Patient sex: F
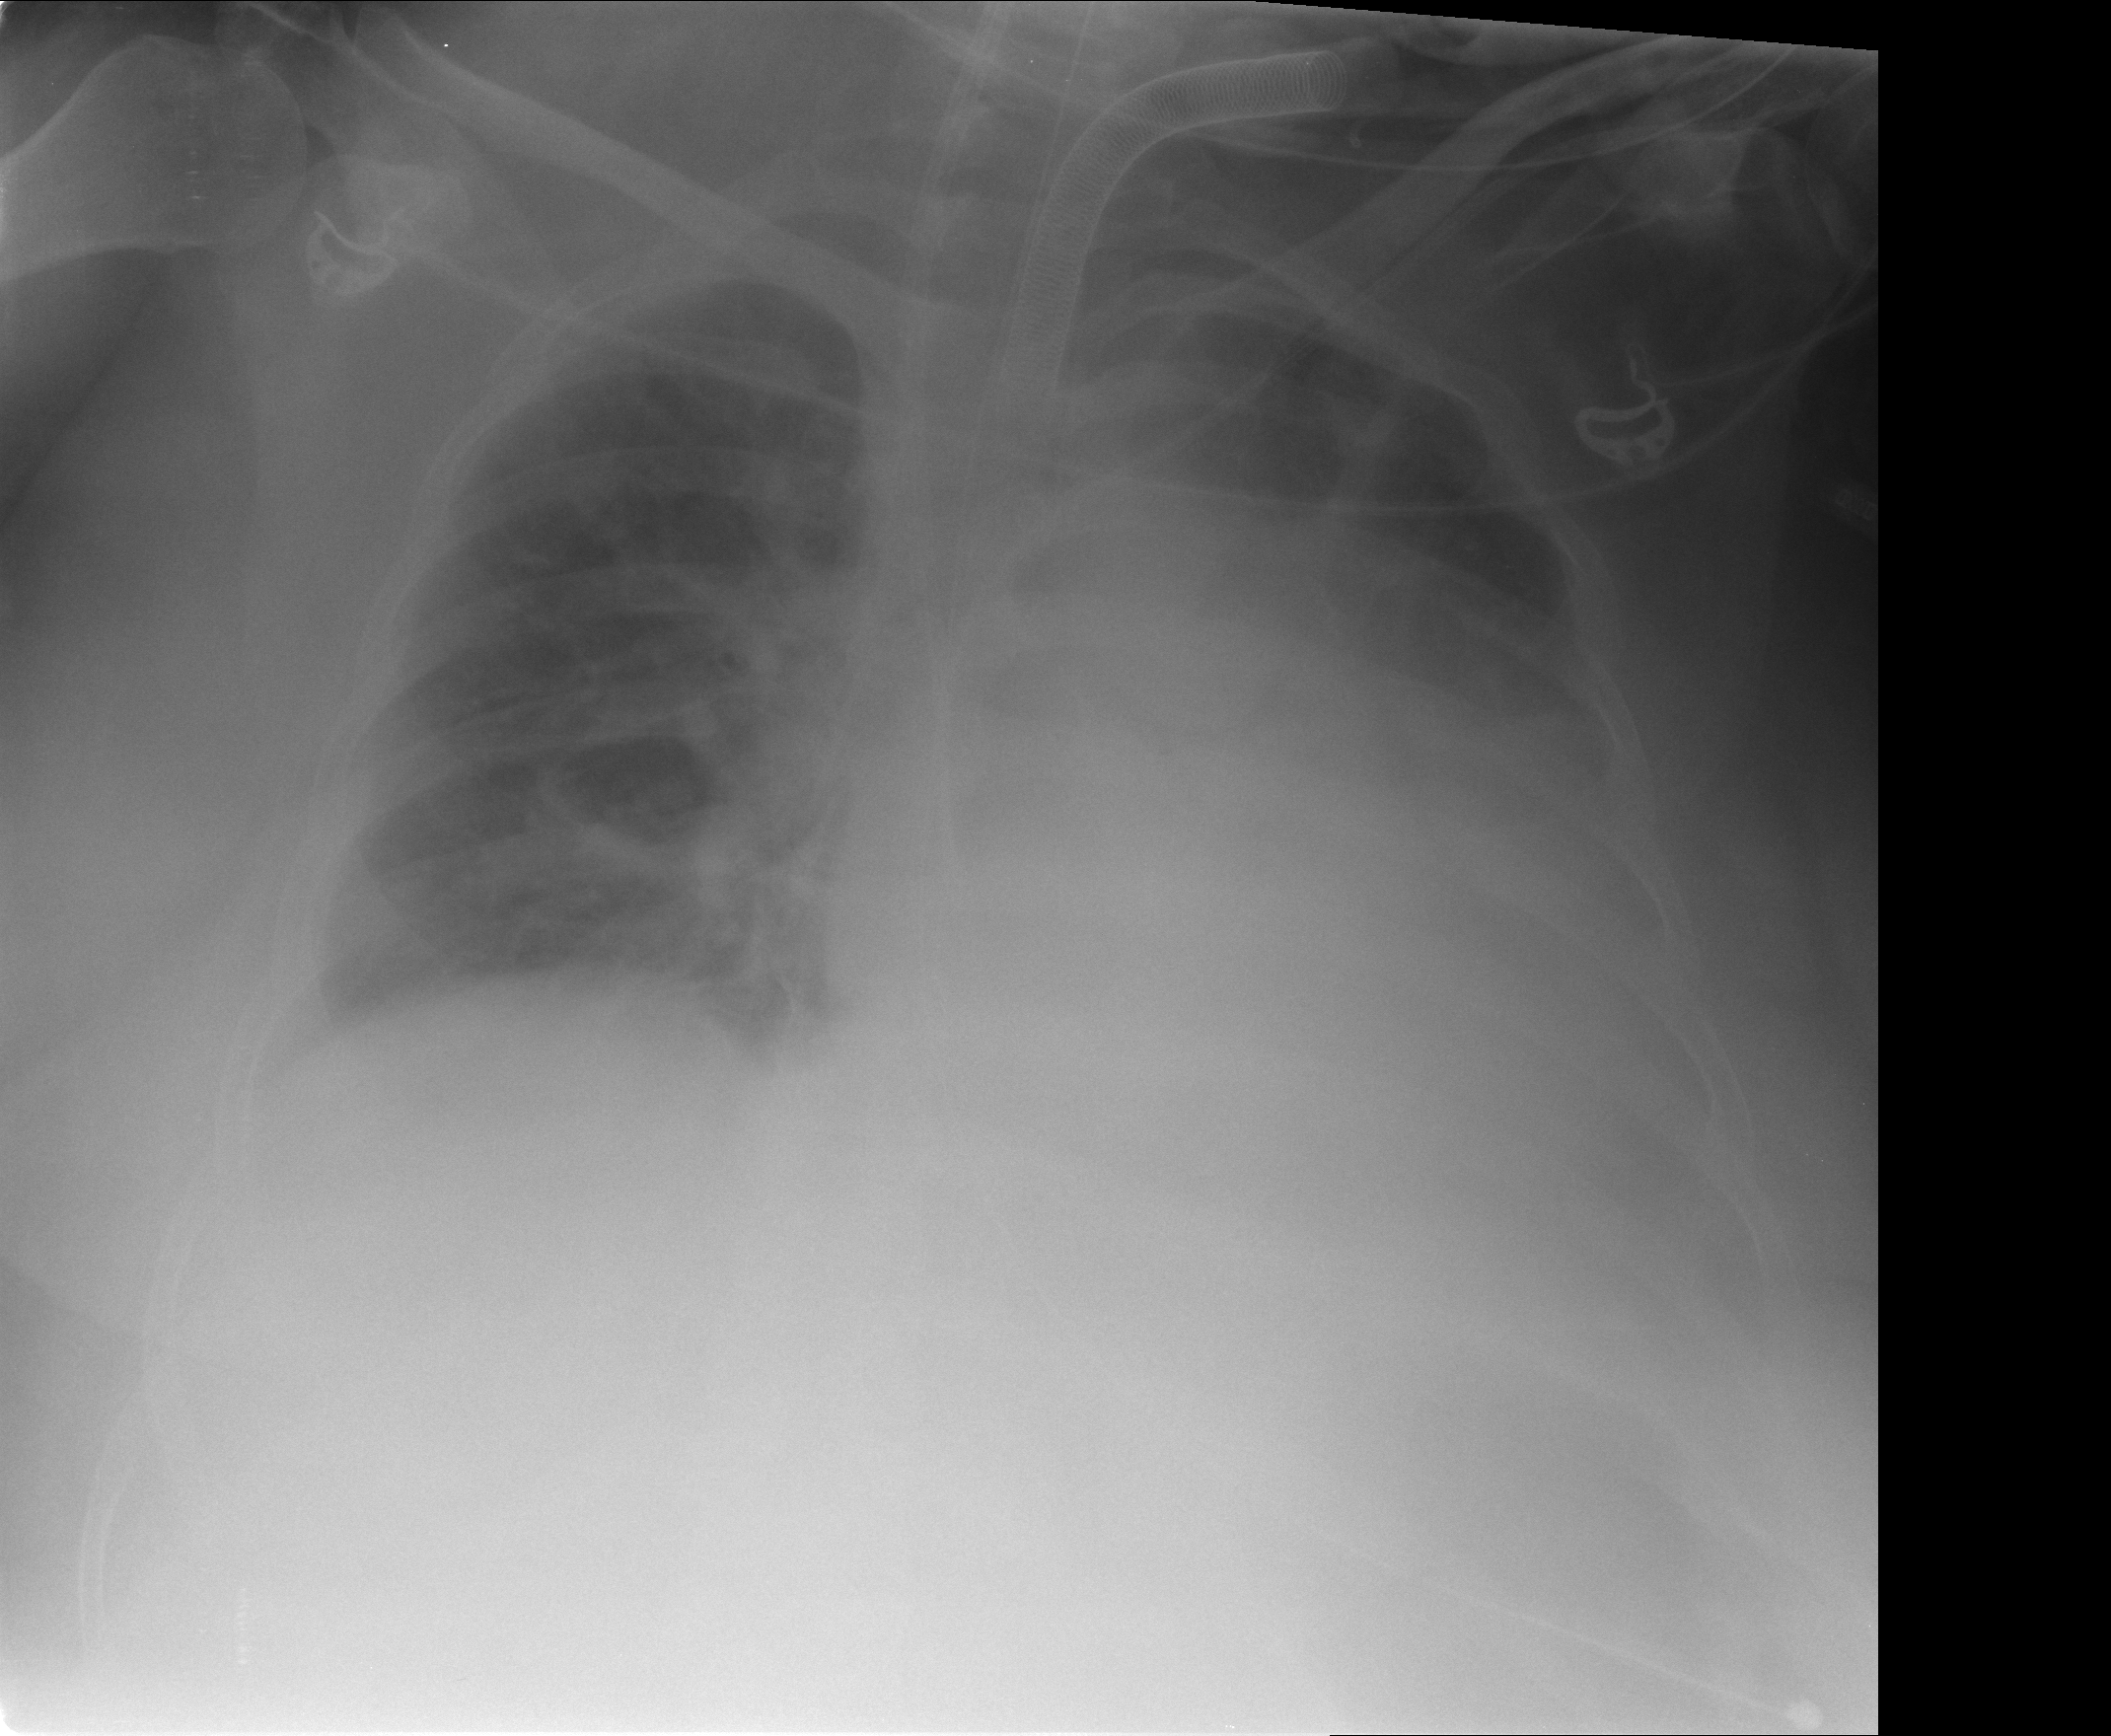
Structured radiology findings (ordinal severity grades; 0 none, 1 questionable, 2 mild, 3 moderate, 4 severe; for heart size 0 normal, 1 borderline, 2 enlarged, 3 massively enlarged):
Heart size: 2
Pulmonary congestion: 3
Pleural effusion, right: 1
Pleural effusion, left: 3
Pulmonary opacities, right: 2
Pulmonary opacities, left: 2
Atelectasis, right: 2
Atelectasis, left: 3